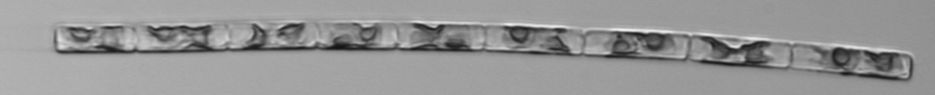
Label: Guinardia_delicatula